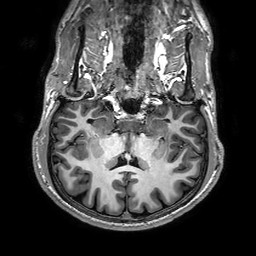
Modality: T1w
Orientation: sagittal
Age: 21
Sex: male
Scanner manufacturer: philips
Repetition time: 0.006448 s
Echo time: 0.00294 s